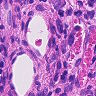
Metastatic tissue present: no